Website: apple
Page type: address-validator
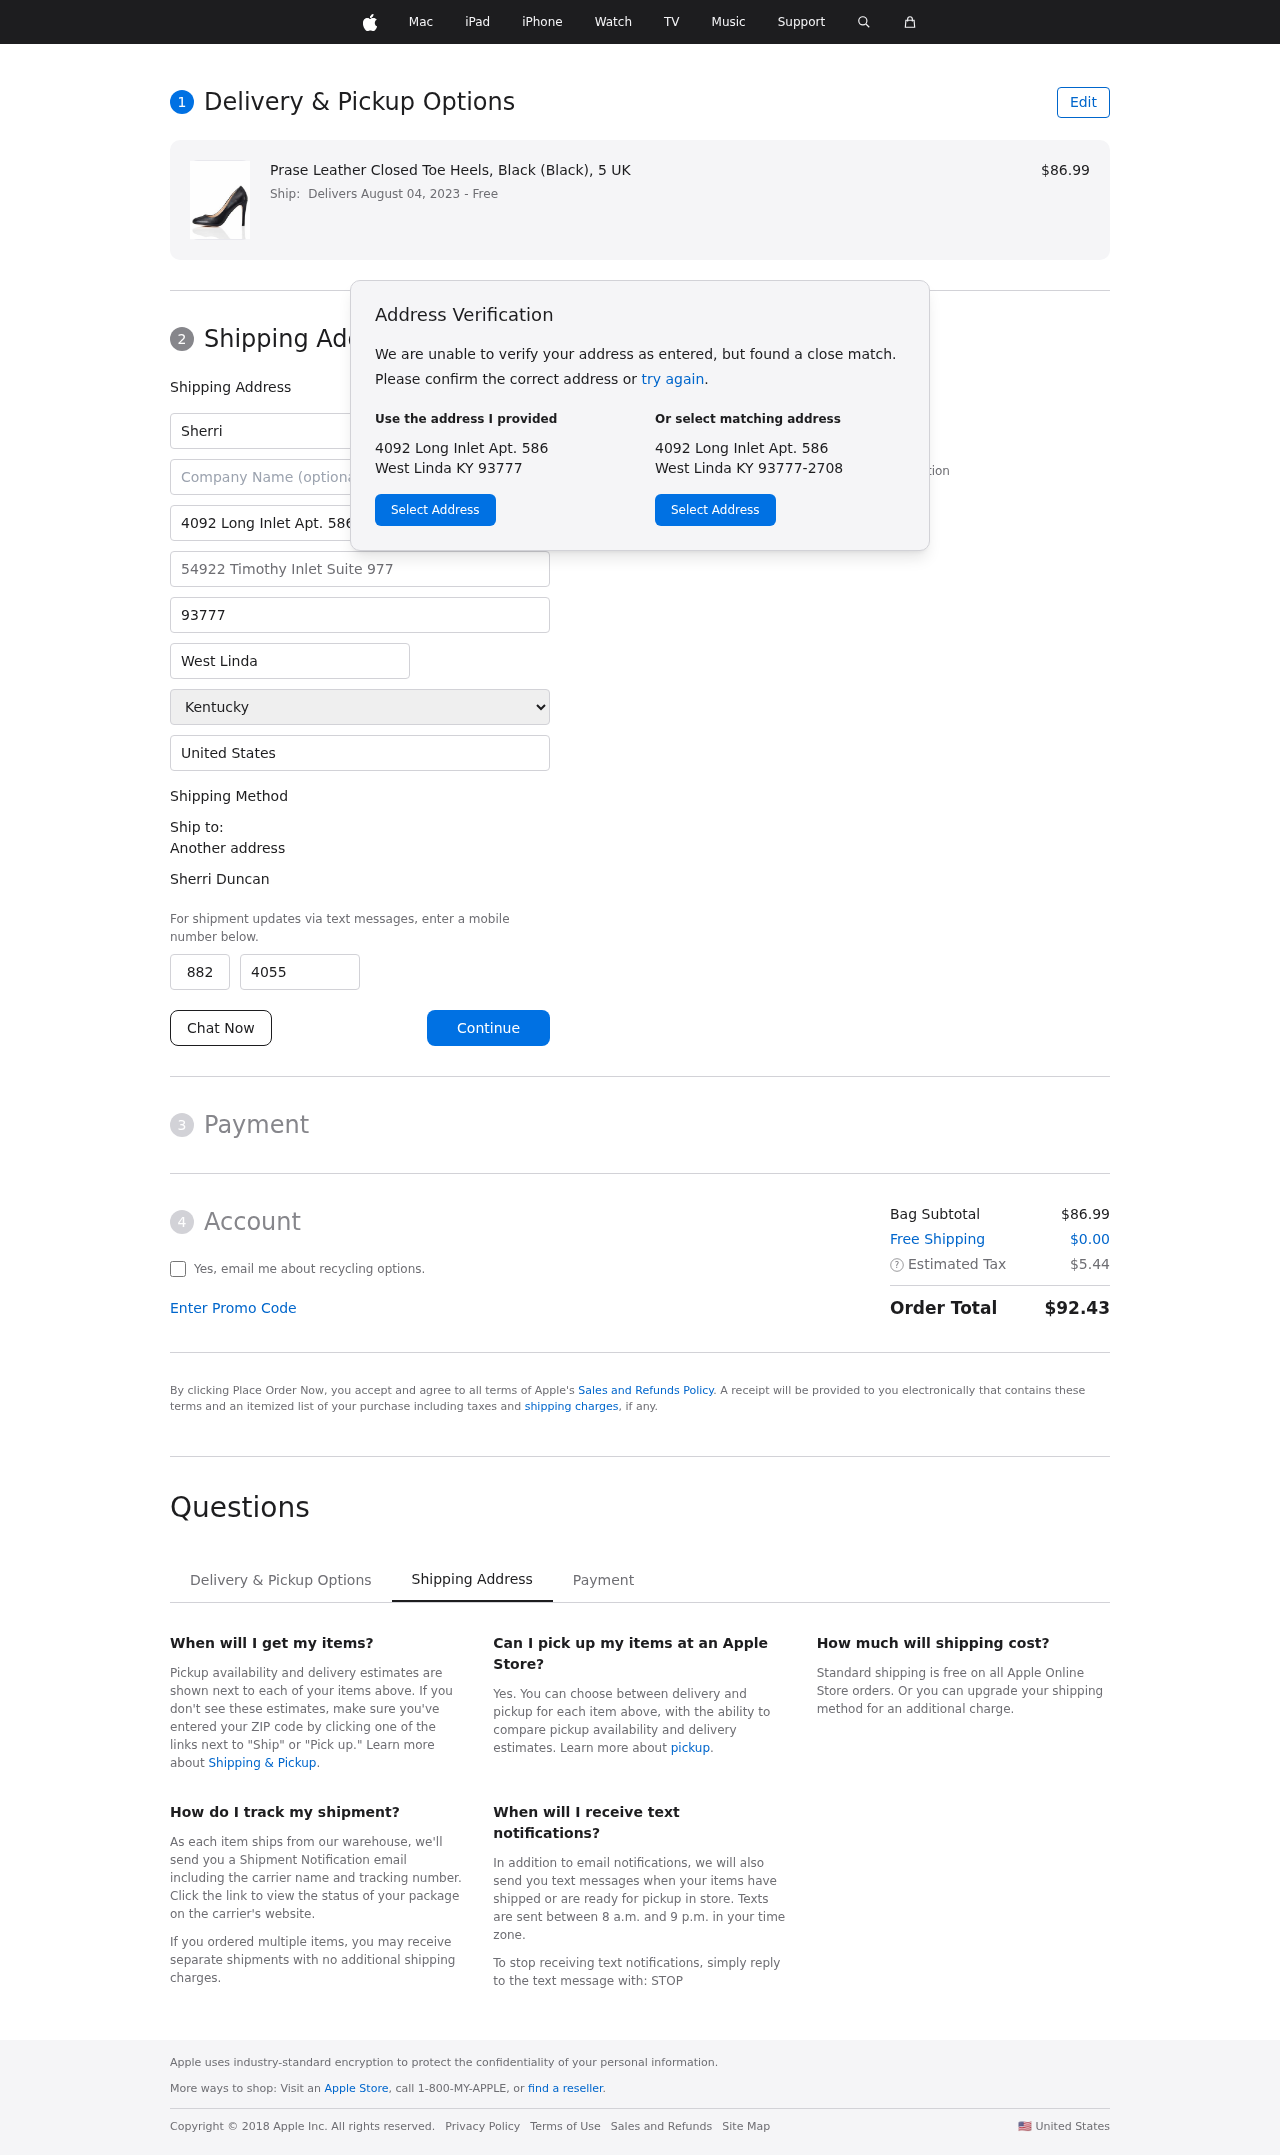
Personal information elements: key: PII_CITY
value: West Linda
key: PII_COUNTRY
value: United States
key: PII_FIRSTNAME
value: Sherri
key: PII_FULLNAME
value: Sherri Duncan
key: PII_LASTNAME
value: Duncan
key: PII_PHONE_AREA
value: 882
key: PII_PHONE_SUFFIX
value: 4055
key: PII_POSTCODE
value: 93777
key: PII_STATE
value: Kentucky
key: PII_STREET
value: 4092 Long Inlet Apt. 586
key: PII_STREET2
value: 54922 Timothy Inlet Suite 977
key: PII_CITY_STATE_ZIP
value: West Linda KY 93777
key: PII_STATE_ABBR
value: KY
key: PII_POSTCODE_FULL
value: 93777
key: PII_POSTCODE_NUMERIC
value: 93777
Product elements: key: PRODUCT1_NAME
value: Prase Leather Closed Toe Heels, Black (Black), 5 UK
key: PRODUCT1_PRICE
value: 86.99
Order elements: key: ORDER_DELIVERY_DATE
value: Delivers August 04, 2023
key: ORDER_SUBTOTAL
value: $86.99
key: ORDER_SHIPPING_COST
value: $0.00
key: ORDER_TAX
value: $5.44
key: ORDER_TOTAL
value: $92.43